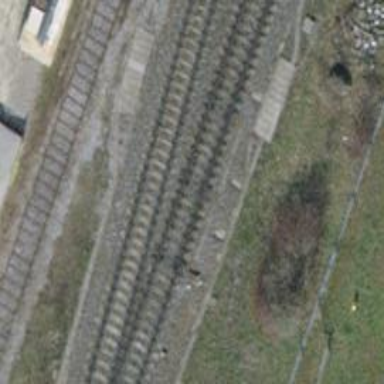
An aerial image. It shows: Railway switch.